Aerial crown-view tile of a tropical tree (Barro Colorado Island, Panama), acquired 20250616:
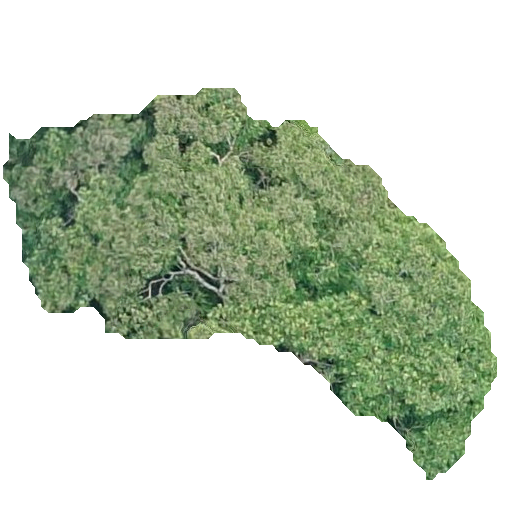
Species: Dipteryx oleifera
GBIF accepted scientific name: Dipteryx oleifera
Crown area: 148.417 m²